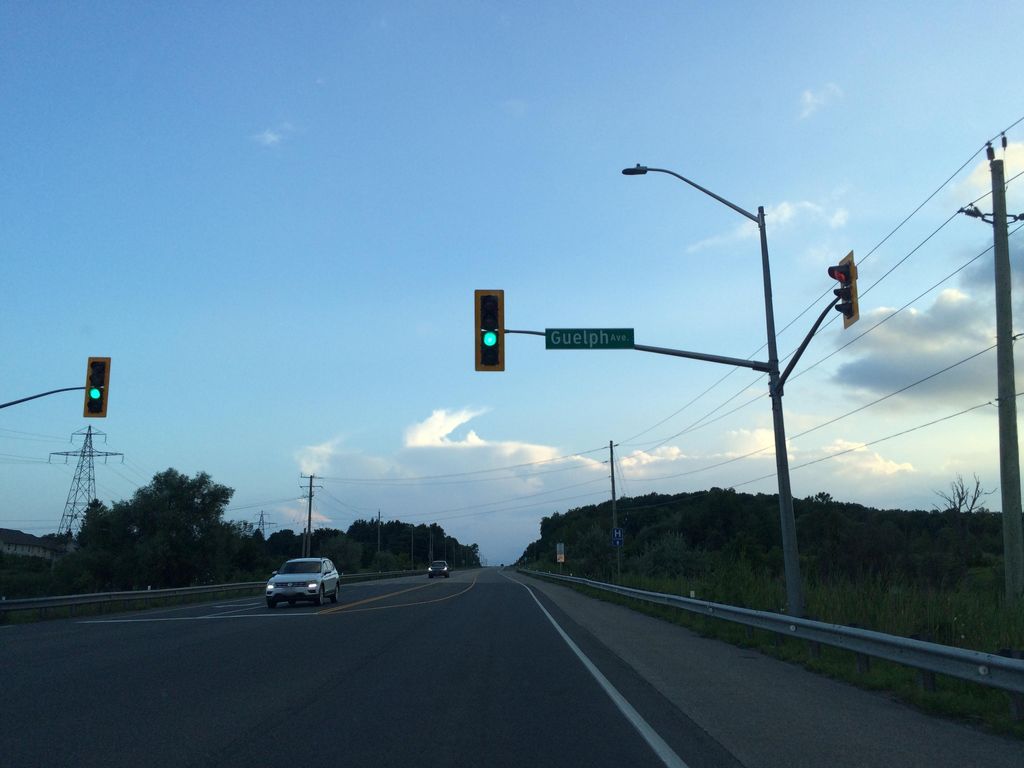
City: kitchener-waterloo